【题型】选择题　【知识点】平面几何　【难度】hard
奔驰定理：已知 $O$ 是 $\triangle ABC$ 内的一点，若 $\triangle BOC$、$\triangle AOC$、$\triangle AOB$ 的面积分别记为 $S_1, S_2, S_3$，则 $S_1 \cdot \overrightarrow{OA} + S_2 \cdot \overrightarrow{OB} + S_3 \cdot \overrightarrow{OC} = \overrightarrow{0}$．“奔驰定理”是平面向量中一个非常优美的结论，这个定理对应的图形与“奔驰”轿车的 logo 很相似，故形象地称其为“奔驰定理”．如图，已知 $O$ 是 $\triangle ABC$ 的垂心，且 $\overrightarrow{OA} + 2\overrightarrow{OB} + 4\overrightarrow{OC} = \overrightarrow{0}$，则 $\cos B = (\quad)$

A. $\dfrac{\sqrt{2}}{3} \quad$ B. $\dfrac{1}{3} \quad$ C. $\dfrac{2}{3} \quad$ D. $\dfrac{\sqrt{3}}{3}$
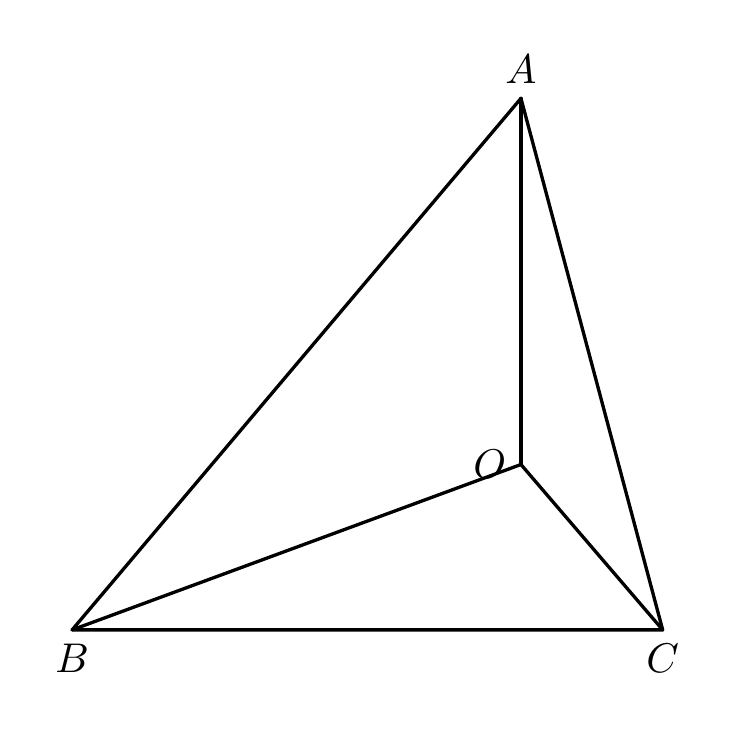
【解答】
【答案】 A

【分析】 由 $O$ 是垂心，可得 $\tan A \cdot \overrightarrow{OA} + \tan B \cdot \overrightarrow{OB} + \tan C \cdot \overrightarrow{OC} = \overrightarrow{0}$，结合 $\overrightarrow{OA} + 2\overrightarrow{OB} + 4\overrightarrow{OC} = \overrightarrow{0}$ 可得 $\tan A : \tan B : \tan C = 1:2:4$，根据三角形内角和为 $\pi$，结合正切的和差角公式即可求解．

【详解】 $\because O$ 是 $\triangle ABC$ 的垂心，延长 $CO$ 交 $AB$ 与点 $P$，

$\therefore S_1 : S_2 = \left( \dfrac{1}{2} \cdot OC \cdot BP \right) : \left( \dfrac{1}{2} \cdot OC \cdot AP \right) = BP : AP = (OP \tan \angle POB) : (OP \tan \angle AOP)$ \\
$= \tan \angle BOC : \tan \angle AOC = \tan (\pi - A) : \tan (\pi - B) = \tan A : \tan B$， \\
同理可得 $S_1 : S_3 = \tan A : \tan C$，$\therefore S_1 : S_2 : S_3 = \tan A : \tan B : \tan C$， \\
又 $S_1 \cdot \overrightarrow{OA} + S_2 \cdot \overrightarrow{OB} + S_3 \cdot \overrightarrow{OC} = \overrightarrow{0}$， \\
$\therefore \tan A \cdot \overrightarrow{OA} + \tan B \cdot \overrightarrow{OB} + \tan C \cdot \overrightarrow{OC} = \overrightarrow{0}$， \\
又 $\overrightarrow{OA} + 2\overrightarrow{OB} + 4\overrightarrow{OC} = \overrightarrow{0}$， \\
$\therefore \tan A : \tan B : \tan C = 1:2:4$， \\
不妨设 $\tan A = k$，$\tan B = 2k$，$\tan C = 4k$，其中 $k \neq 0$， \\
$\because \tan A = \tan [\pi - (B + C)] = -\tan (B + C) = -\dfrac{\tan B + \tan C}{1 - \tan B \tan C}$， \\
$\therefore k = -\dfrac{2k + 4k}{1 - 2k \cdot 4k}$，解得 $k = \sqrt{\dfrac{7}{8}}$ 或 $k = -\sqrt{\dfrac{7}{8}}$． \\
当 $k = -\sqrt{\dfrac{7}{8}}$ 时，此时 $\tan A < 0, \tan B < 0, \tan C < 0$，则 $A, B, C$ 都是钝角，则 $A + B + C > \pi$，矛盾． \\
故 $k = \sqrt{\dfrac{7}{8}}$，则 $\tan B = 2\sqrt{\dfrac{7}{8}} = \sqrt{\dfrac{7}{2}} = \dfrac{\sqrt{14}}{2} > 0$，$\therefore B$ 是锐角，$\sin B > 0, \cos B > 0$， \\
于是 $\begin{cases} \dfrac{\sin B}{\cos B} = \dfrac{\sqrt{14}}{2} \\ \sin^2 B + \cos^2 B = 1 \end{cases}$，解得 $\cos B = \dfrac{\sqrt{2}}{3}$． \\
故选：A．

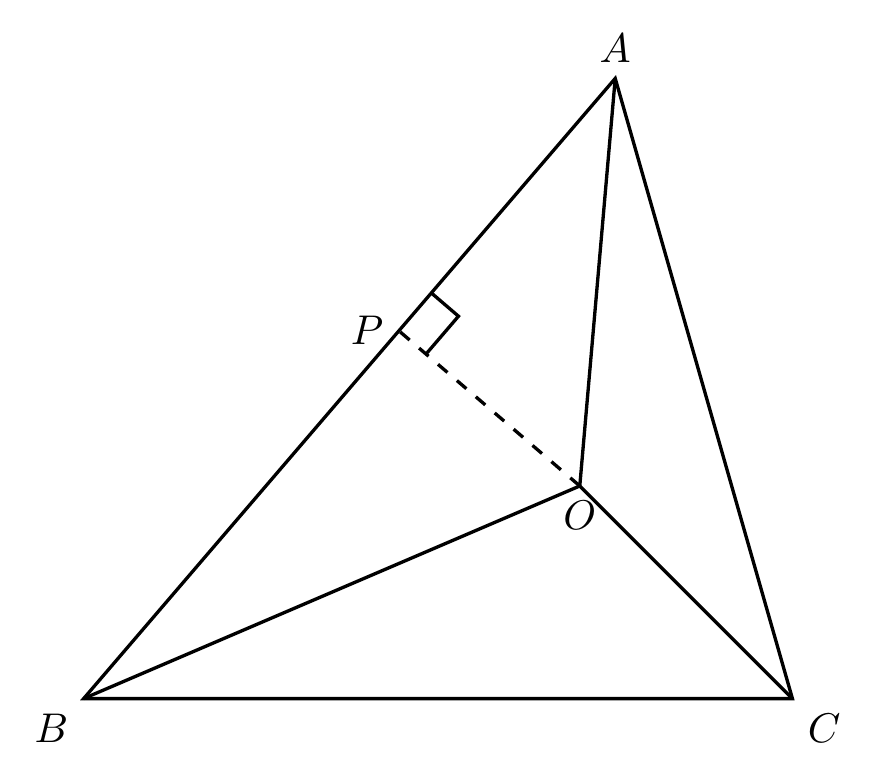